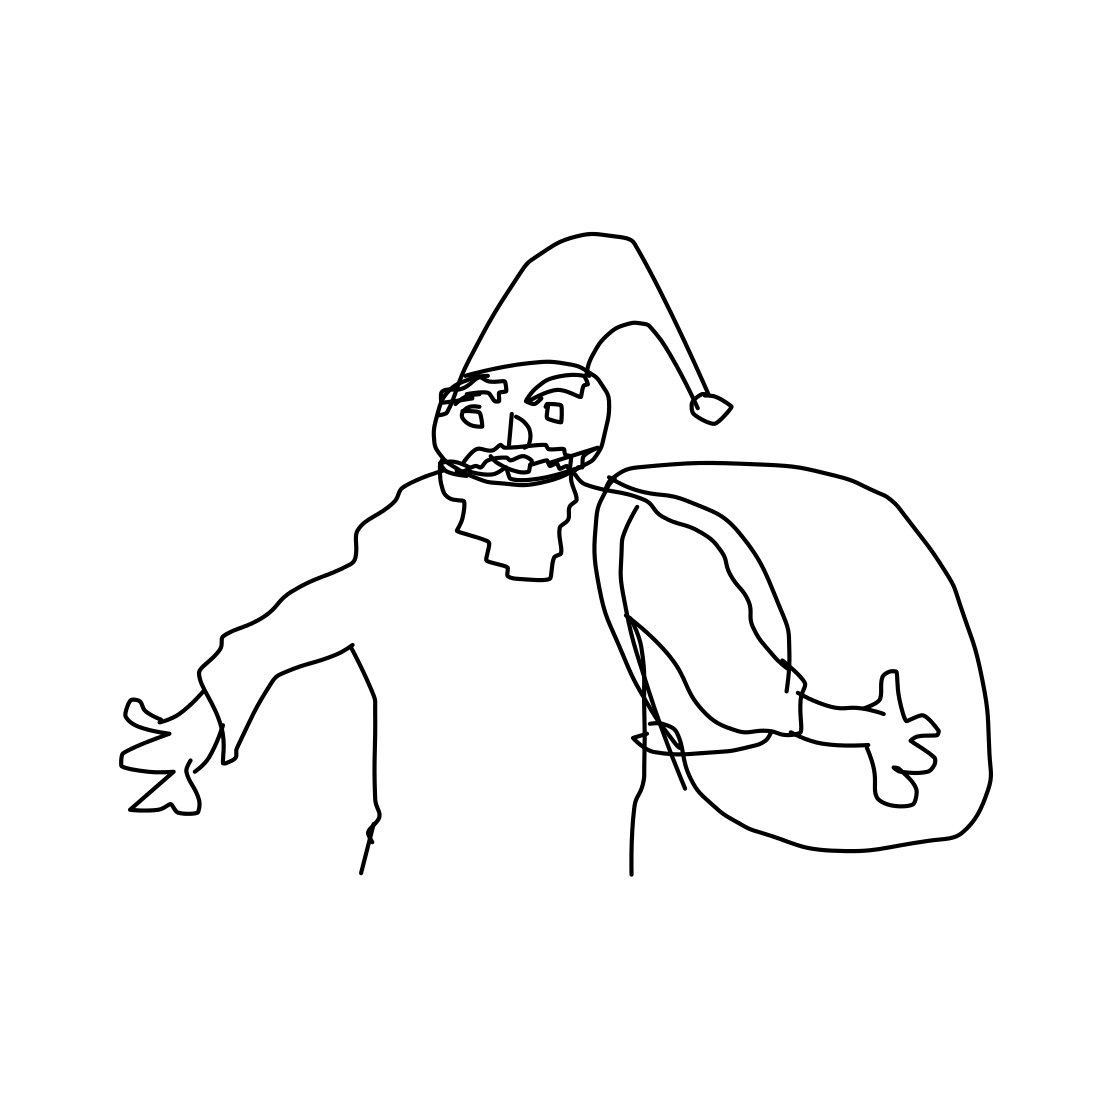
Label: santa claus